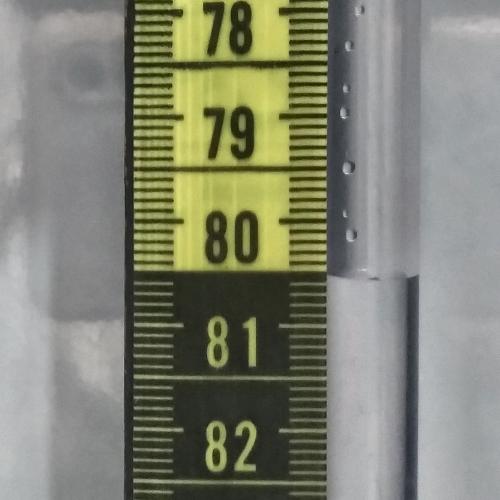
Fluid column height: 80.6 cm